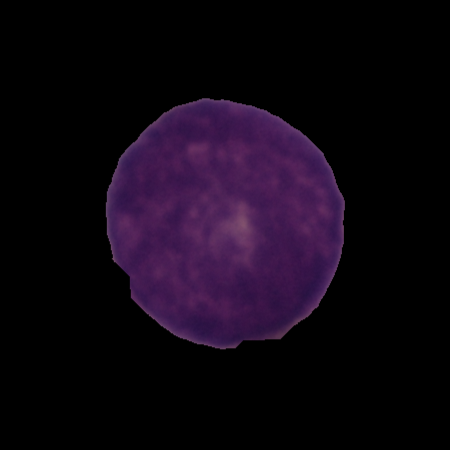
Label: cancer